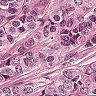
Metastatic tissue present: yes